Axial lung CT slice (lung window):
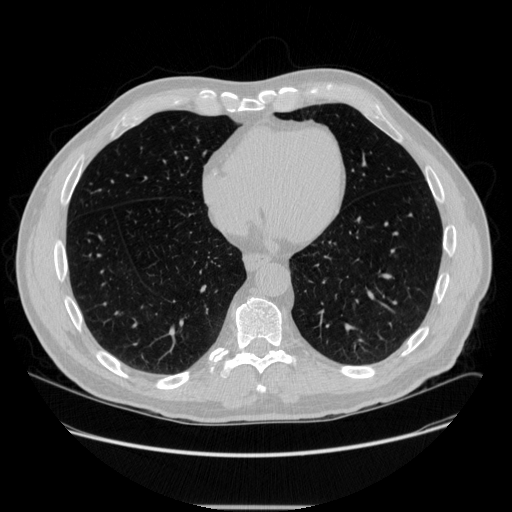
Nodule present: no